Field crop: tomato
Growth stage: 1
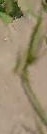
Species: cyperus